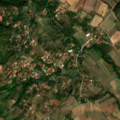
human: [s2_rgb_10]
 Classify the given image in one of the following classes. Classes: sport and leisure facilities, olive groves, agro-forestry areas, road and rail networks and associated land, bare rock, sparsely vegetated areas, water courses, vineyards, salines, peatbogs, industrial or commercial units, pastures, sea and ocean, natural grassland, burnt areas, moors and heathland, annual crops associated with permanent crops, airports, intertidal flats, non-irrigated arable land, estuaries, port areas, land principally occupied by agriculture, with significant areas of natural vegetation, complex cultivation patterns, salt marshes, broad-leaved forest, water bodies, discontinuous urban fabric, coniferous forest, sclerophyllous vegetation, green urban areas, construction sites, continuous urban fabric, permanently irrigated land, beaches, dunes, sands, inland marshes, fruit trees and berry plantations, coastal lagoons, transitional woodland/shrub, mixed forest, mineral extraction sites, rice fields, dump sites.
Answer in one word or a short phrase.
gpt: discontinuous urban fabric, non-irrigated arable land, complex cultivation patterns, land principally occupied by agriculture, with significant areas of natural vegetation, broad-leaved forest